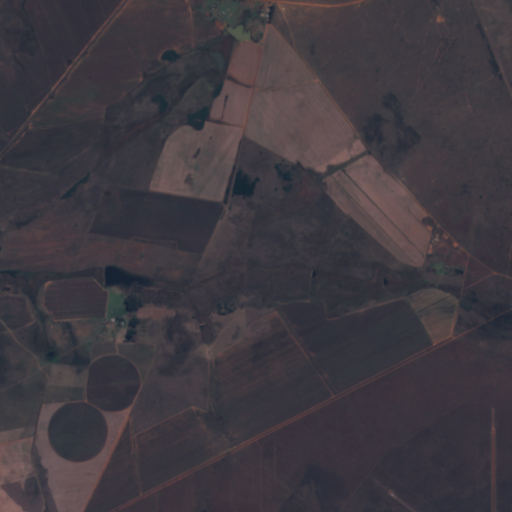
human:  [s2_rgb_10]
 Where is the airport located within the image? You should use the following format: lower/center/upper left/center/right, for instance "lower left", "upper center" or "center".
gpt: The airport is located in the lower right of the image.
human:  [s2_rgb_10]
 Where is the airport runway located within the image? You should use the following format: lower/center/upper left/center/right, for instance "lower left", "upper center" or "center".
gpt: The airport runway is located in the lower right of the image.
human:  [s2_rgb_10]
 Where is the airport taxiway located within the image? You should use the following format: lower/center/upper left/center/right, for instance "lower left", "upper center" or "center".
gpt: The airport taxiway is located in the lower right of the image.
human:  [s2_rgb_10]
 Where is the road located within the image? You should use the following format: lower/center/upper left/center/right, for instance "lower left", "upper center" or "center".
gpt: There is no road in the image.